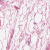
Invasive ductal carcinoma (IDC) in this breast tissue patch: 0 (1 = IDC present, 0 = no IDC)